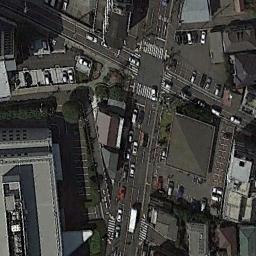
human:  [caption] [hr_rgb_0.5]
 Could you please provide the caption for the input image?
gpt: There are many moving and waiting vehicles on the road at the intersection, There are many buildings and some trees around the intersection, And many cars are parked in the open space beside the intersection .

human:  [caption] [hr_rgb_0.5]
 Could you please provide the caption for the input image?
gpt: There are many different shapes of buildings beside the intersection .

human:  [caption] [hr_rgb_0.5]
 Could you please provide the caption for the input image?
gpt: An intersection with dense traffic located in a commercial area .

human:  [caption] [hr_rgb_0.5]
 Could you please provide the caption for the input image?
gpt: There is a green belt next to the intersection .

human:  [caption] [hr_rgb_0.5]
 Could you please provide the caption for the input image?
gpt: There are many buildings around the intersection .